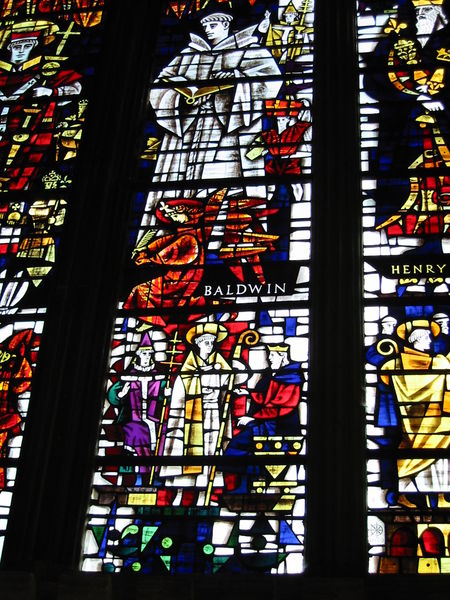
Titel: Kathedrale von Canterbury
Standort: Canterbury, Kathedrale (EU - GB)
Schlagwörter: blau, gott, weiß, gelb, grün, bunt, fenster, glas, schwarz, rot, bart, rahmen, brücke, kirche, krone, engel, farben, lila, bischof, könig, papst, thron, detail, kreuz, herrscher, heiligenschein, pfarrer, glasfenster, glasmalerei, jesus, priester, mönch, heiliger, heilige, gegenlicht, kirchenfenster, henry, bischofsstab, buntglasfenster, bleiverglasung, papast, baldwin